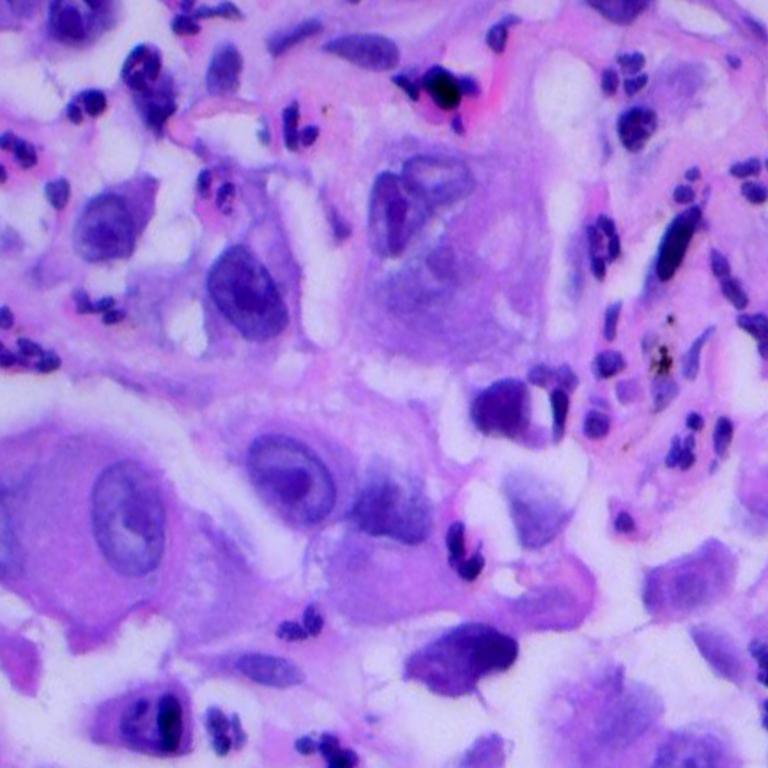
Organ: lung
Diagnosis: adenocarcinomas